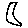
Label: moon